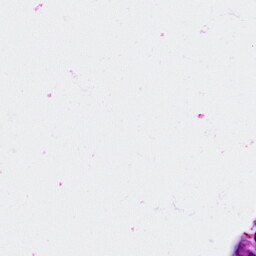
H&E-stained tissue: Breast